Pattern: EdgeDetect
Description: Randomly perform edge detection by different filters.
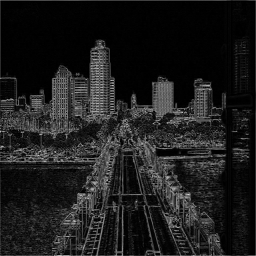
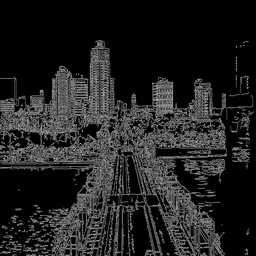
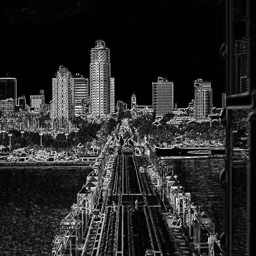
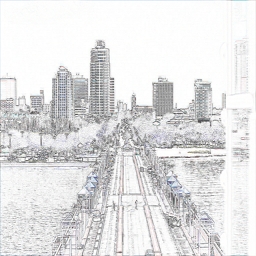